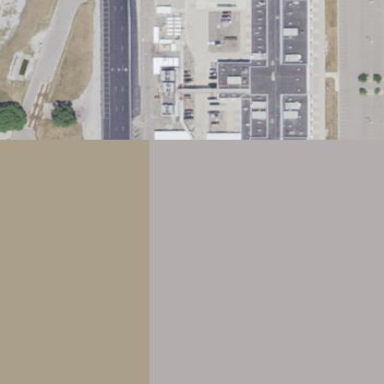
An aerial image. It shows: Commercial building.